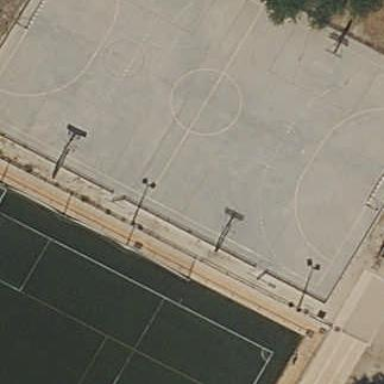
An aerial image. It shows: Basketball court located in leisure land pitch.